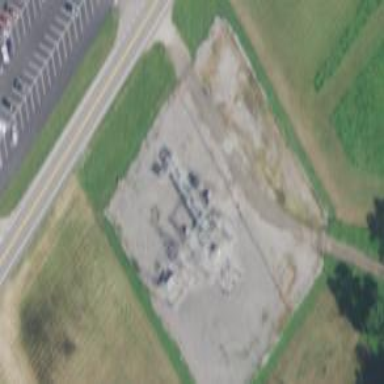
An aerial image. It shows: Substation surrounded by fence.